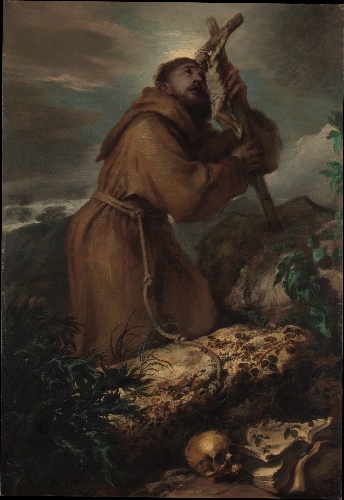
Title: Saint Francis in Ecstasy
Artist: Giovanni Benedetto Castiglione (Il Grechetto)
Artist bio: Italian, Genoa 1609–1664 Mantua
Date: ca. 1650
Object type: Painting
Classification: Paintings
Medium: Oil on canvas
Dimensions: 77 × 53 1/4 in. (195.6 × 135.3 cm)
Department: European Paintings
Credit line: Purchase, Lila Acheson Wallace Gift; Gwynne Andrews Fund; and Gift in memory of Felix M. Warburg from his wife and children, Bequest and Gift of George Blumenthal, Bequests of Theodore M. Davis, Adele L. Lehman, in memory of Arthur Lehman, Helen Hay Whitney, Jean Fowles, in memory of her first husband, R. Langton Douglas, and Gifts of Coudert Brothers and Harry Payne Bingham Jr., by exchange, 2014
Accession year: 2014
Repository: Metropolitan Museum of Art, New York, NY
Tags: Skulls|Saint Francis|Cross